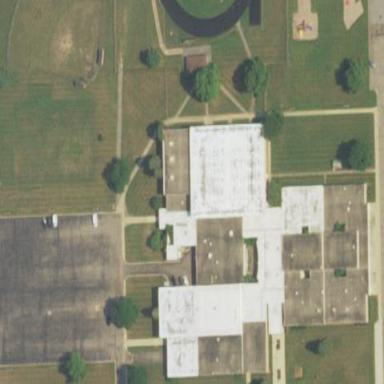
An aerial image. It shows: School building.